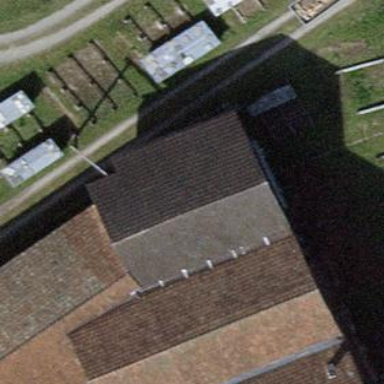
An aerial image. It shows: Building with gabled roof oriented along its length.